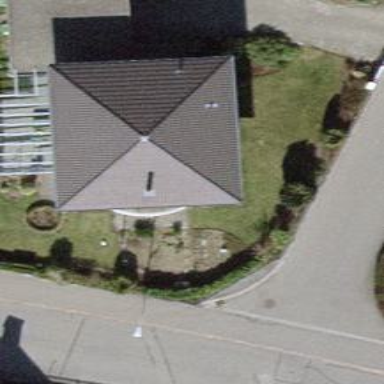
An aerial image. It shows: Detached building with pyramidal roof shape.